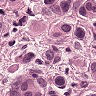
Metastatic tissue present: yes